Aerial crown-view tile of a tropical tree (Barro Colorado Island, Panama), acquired 20240813:
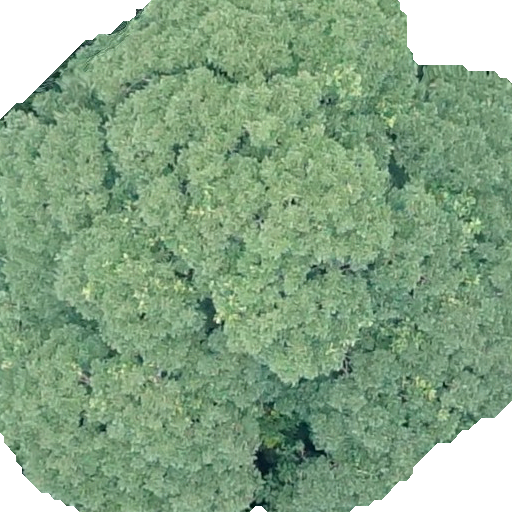
Species: Dipteryx oleifera
GBIF accepted scientific name: Dipteryx oleifera
Crown area: 397.617 m²